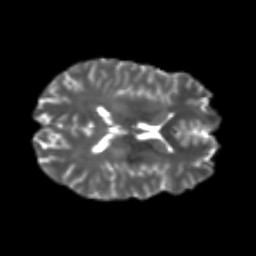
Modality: T2w
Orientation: axial
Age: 25
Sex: male
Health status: healthy
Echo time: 0.074 s